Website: walmart
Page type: account-selection
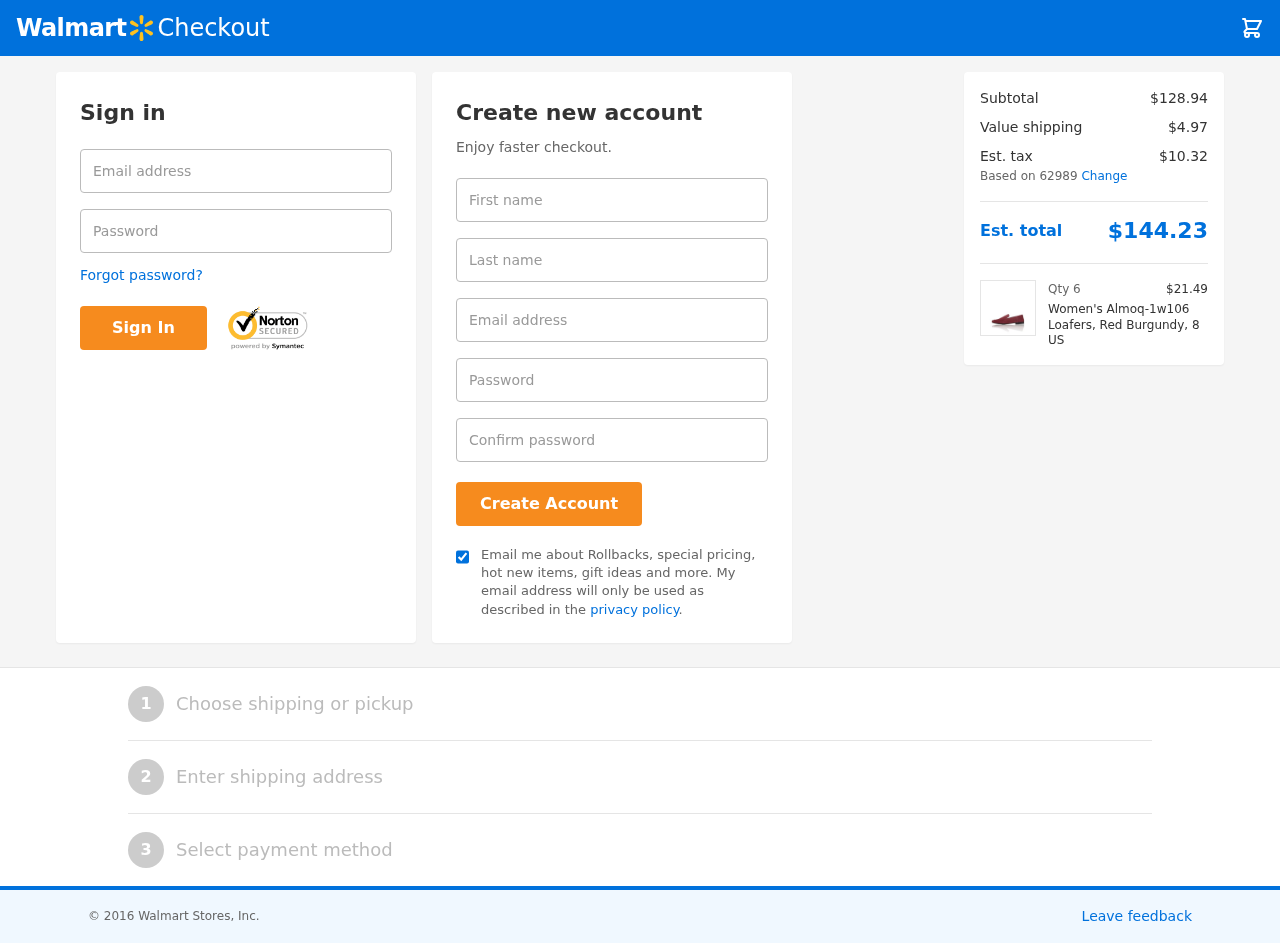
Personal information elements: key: PII_EMAIL
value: bcuevas@yahoo.com
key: PII_FIRSTNAME
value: Breanna
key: PII_LASTNAME
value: Cuevas
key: PII_LOGIN_USERNAME
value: breanna.cuevas
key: PII_POSTCODE
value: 62989
Product elements: key: PRODUCT1_NAME
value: Women's Almoq-1w106 Loafers, Red Burgundy, 8 US
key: PRODUCT1_PRICE
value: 21.49
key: PRODUCT1_QUANTITY
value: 6
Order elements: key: ORDER_SUBTOTAL
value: $128.94
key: ORDER_SHIPPING_COST
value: $4.97
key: ORDER_TAX
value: $10.32
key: ORDER_TOTAL
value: $144.23